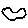
Label: cloud